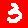
Digit: 3